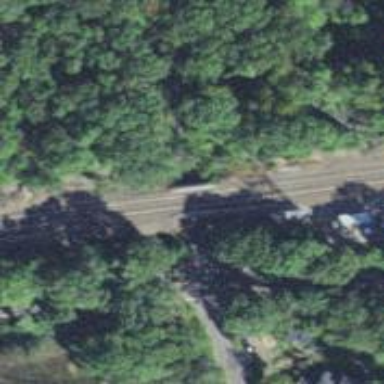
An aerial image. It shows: Bridge over electrified railway with contact lines.